Question: I have been trying to figure out how the coordinates of a widget is arrived at.For instance in the qt documentation,i wonder how this is done.

'''
QGridLayout *layout = new QGridLayout;
layout->addWidget(button1, 0, 0);
layout->addWidget(button2, 0, 1);
layout->addWidget(button3, 1, 0, 1, 2);
layout->addWidget(button4, 2, 0);
layout->addWidget(button5, 2, 1);
window->setLayout(layout);
window->show();
'''
How did the author arrive at the coordinates above,did he/she use knowledge from the Cartesian plane ?
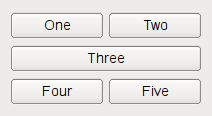
Answer: <URL> uses simple row/column logic. Row and Column numbers start from 0 as usual.
'''
QGridLayout *layout = new QGridLayout;
layout->addWidget(button1, 0, 0); //Add to row 0 column 0
layout->addWidget(button2, 0, 1); //Add to row 0 column 1
layout->addWidget(button3, 1, 0, 1, 2); //Add to row 1 column 0 and span to row 1 column 1
layout->addWidget(button4, 2, 0);//Add to row 2 column 0
layout->addWidget(button5, 2, 1);//Add to row 2 column 1
'''
Is this what you are asking ?